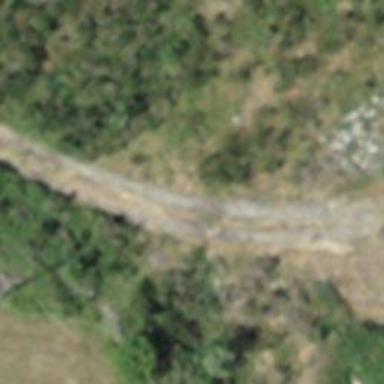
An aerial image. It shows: Compacted track with grade2 level.